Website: walmart
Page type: cart
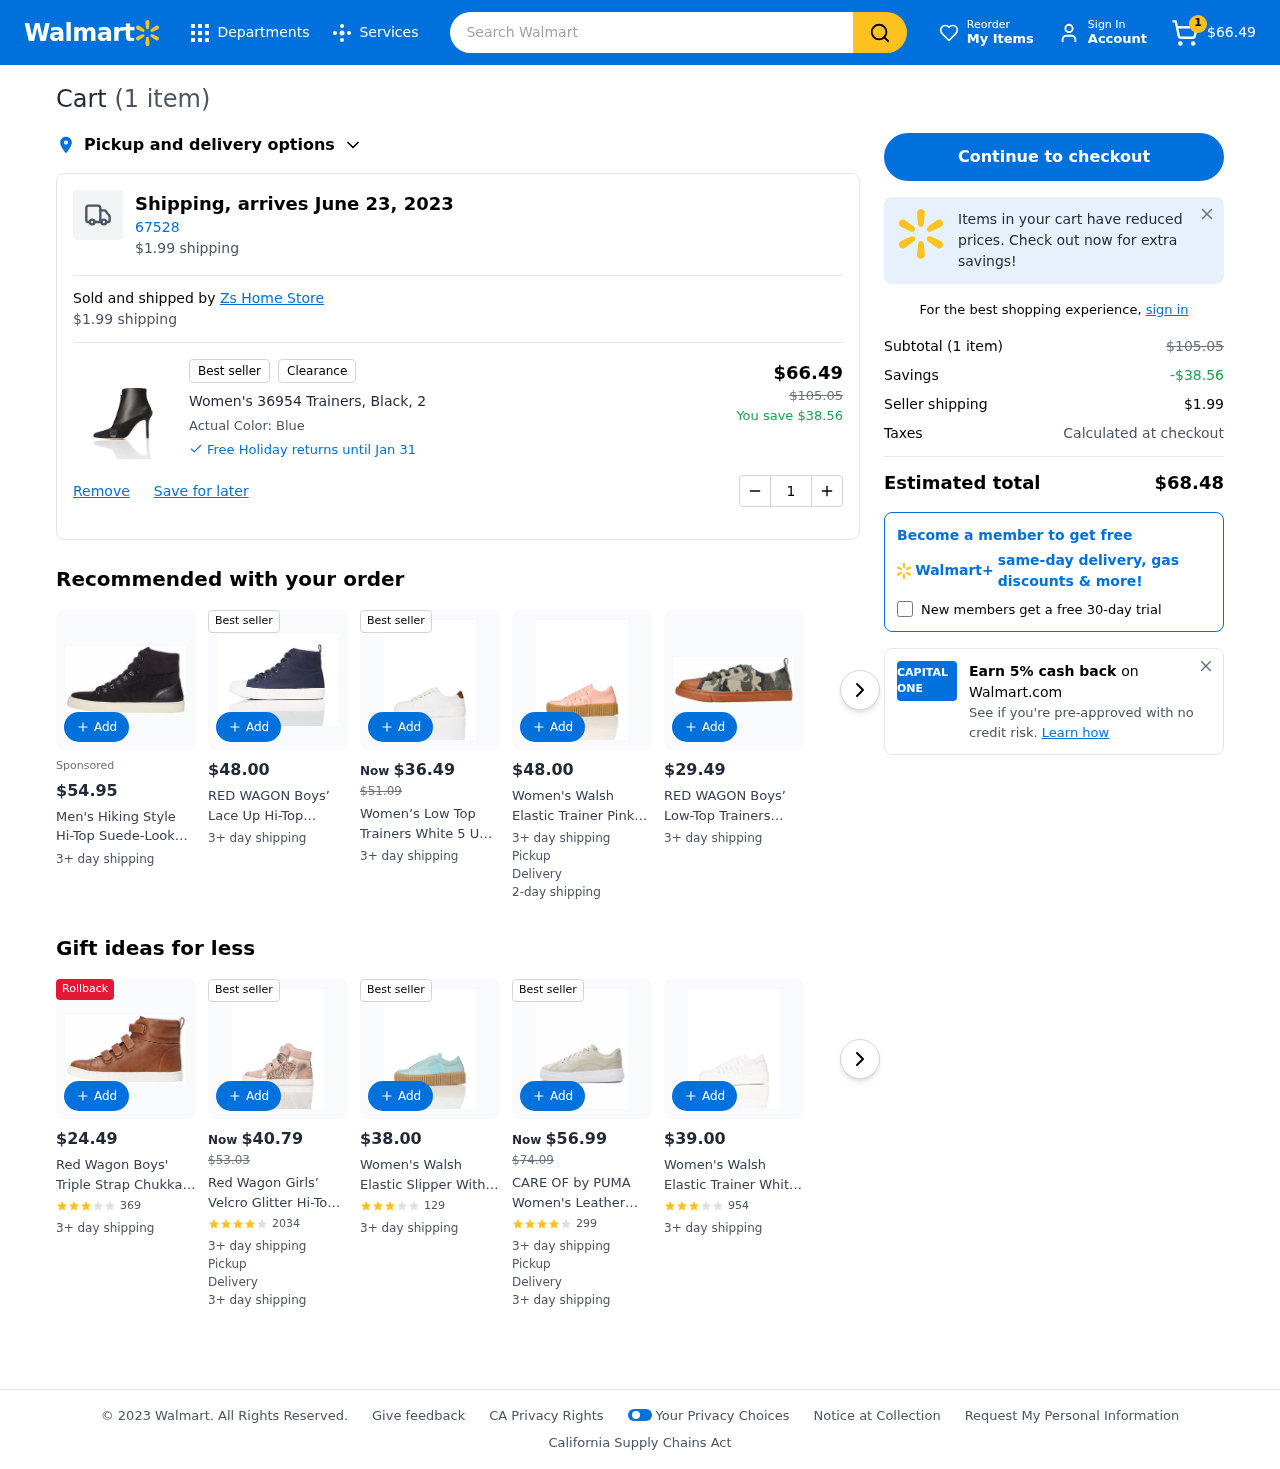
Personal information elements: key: PII_POSTCODE
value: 67528
Product elements: key: PRODUCT1_NAME
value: Women's 36954 Trainers, Black, 2
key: PRODUCT1_PRICE
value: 66.49
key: PRODUCT1_QUANTITY
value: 1
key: PRODUCT1_ORIGINAL_PRICE
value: $105.05
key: PRODUCT1_SAVINGS
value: $38.56
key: PRODUCT1_SAVINGS
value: -$38.56
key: PRODUCT2_PRICE
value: $54.95
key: PRODUCT2_NAME
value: Men's Hiking Style Hi-Top Suede-Look Trainers
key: PRODUCT3_PRICE
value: $48.00
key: PRODUCT3_NAME
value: RED WAGON Boys’ Lace Up Hi-Top Trainers Blue (Navy) 3 UK (35.5 EU)
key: PRODUCT4_PRICE
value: $36.49
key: PRODUCT4_ORIGINAL_PRICE
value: $51.09
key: PRODUCT4_NAME
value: Women’s Low Top Trainers White 5 UK (38 EU)
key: PRODUCT5_PRICE
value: $48.00
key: PRODUCT5_NAME
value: Women's Walsh Elastic Trainer Pink (Pink) 3 UK (36 EU)
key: PRODUCT6_PRICE
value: $29.49
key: PRODUCT6_NAME
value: RED WAGON Boys’ Low-Top Trainers Green 3 UK (35.5 EU)
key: PRODUCT7_PRICE
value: $24.49
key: PRODUCT7_NAME
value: Red Wagon Boys' Triple Strap Chukka Hi-Top Trainers
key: PRODUCT7_NUM_RATINGS
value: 369
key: PRODUCT8_PRICE
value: $40.79
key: PRODUCT8_ORIGINAL_PRICE
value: $53.03
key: PRODUCT8_NAME
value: Red Wagon Girls’ Velcro Glitter Hi-Top Trainers
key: PRODUCT8_NUM_RATINGS
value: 2034
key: PRODUCT9_PRICE
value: $38.00
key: PRODUCT9_NAME
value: Women's Walsh Elastic Slipper With Platform Sole Blue (Light Blue) 5 UK (38 EU),04-01-02
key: PRODUCT9_NUM_RATINGS
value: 129
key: PRODUCT10_PRICE
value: $56.99
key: PRODUCT10_ORIGINAL_PRICE
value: $74.09
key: PRODUCT10_NAME
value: CARE OF by PUMA Women's Leather Trainers with Platform Sole, beige, 42.5 EU
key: PRODUCT10_NUM_RATINGS
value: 299
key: PRODUCT11_PRICE
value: $39.00
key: PRODUCT11_NAME
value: Women's Walsh Elastic Trainer White (White) 5 UK (38 EU)
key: PRODUCT11_NUM_RATINGS
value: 954
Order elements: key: ORDER_NUM_ITEMS
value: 1
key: ORDER_NUM_ITEMS
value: (1 item)
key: ORDER_SUBTOTAL
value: $66.49
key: ORDER_DELIVERY_DATE
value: Shipping, arrives June 23, 2023
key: ORDER_SHIPPING_COST
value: $1.99
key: ORDER_TOTAL
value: $68.48
Search elements: key: HEADER_SEARCH
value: Search Walmart